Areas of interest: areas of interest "Medical"
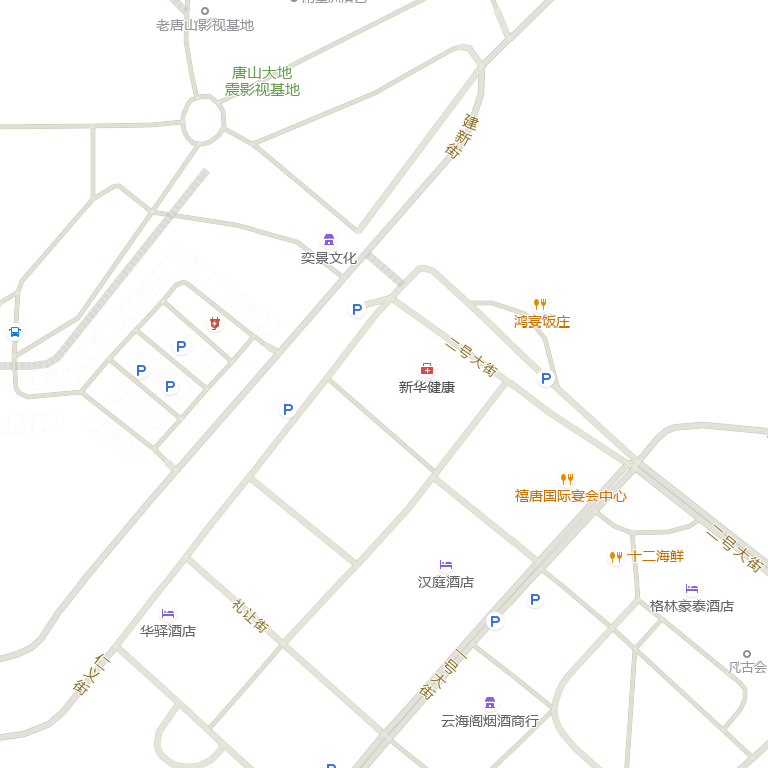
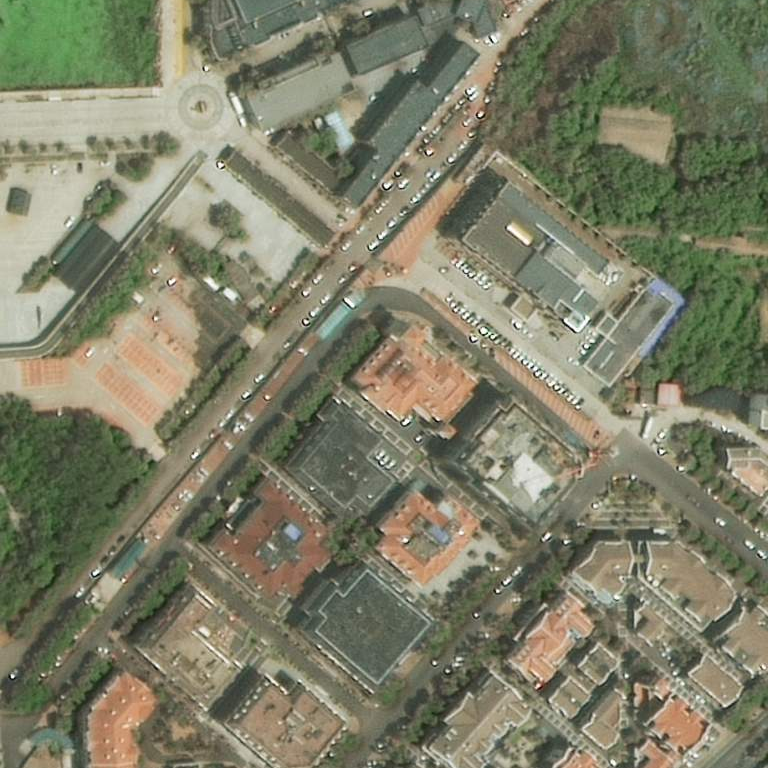